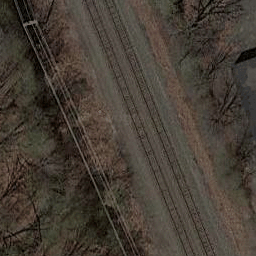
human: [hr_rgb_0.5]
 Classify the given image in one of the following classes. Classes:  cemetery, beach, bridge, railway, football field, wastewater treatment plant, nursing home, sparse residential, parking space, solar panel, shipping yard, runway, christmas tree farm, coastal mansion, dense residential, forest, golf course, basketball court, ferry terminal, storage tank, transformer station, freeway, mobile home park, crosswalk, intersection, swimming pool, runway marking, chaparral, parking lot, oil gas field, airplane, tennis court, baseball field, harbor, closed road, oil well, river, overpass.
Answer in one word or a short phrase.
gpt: railway